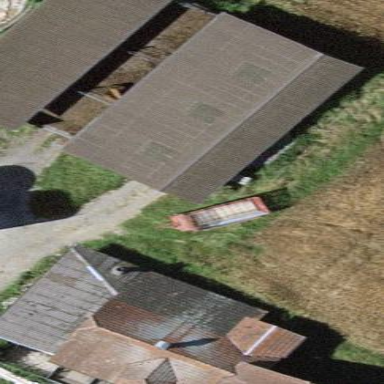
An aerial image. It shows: Farm auxiliary building.